Interaction volume radius: 10 \u00c5
Interaction volume height: 20 \u00c5
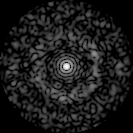
Disorder parameter: 0.8268